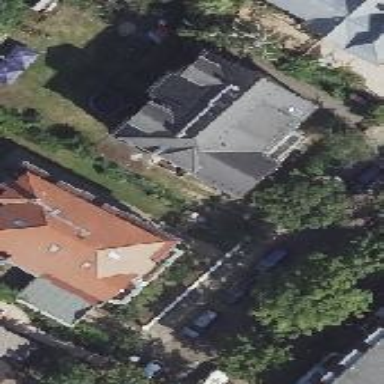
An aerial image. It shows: Apartments building with mansard roof.